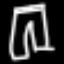
Label: pants